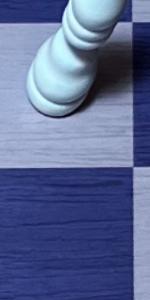
Label: Empty